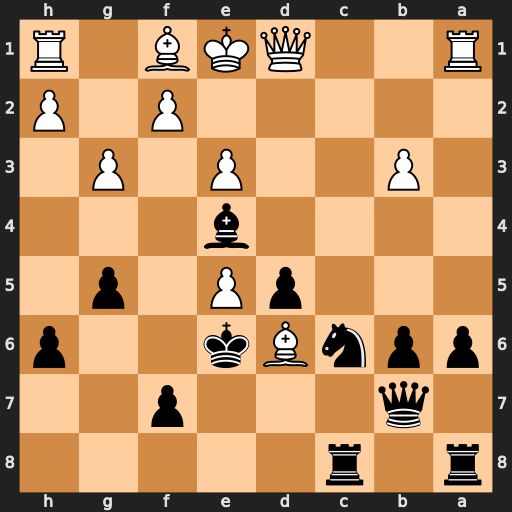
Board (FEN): r1r5/1q3p2/ppnBk2p/3pP1p1/4b3/1P2P1P1/5P1P/R2QKB1R
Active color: b
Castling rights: KQ
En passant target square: -
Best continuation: Bxh1 Qh5 Nxe5 Bxe5 Kxe5 f4+ Kd6 Qxh6+ Kc7